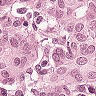
Metastatic tissue present: yes